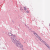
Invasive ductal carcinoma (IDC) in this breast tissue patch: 0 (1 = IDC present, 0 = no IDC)